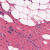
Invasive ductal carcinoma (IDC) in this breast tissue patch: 0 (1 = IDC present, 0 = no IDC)